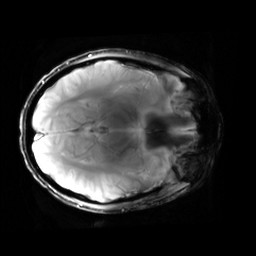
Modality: T2starw
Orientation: axial
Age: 21
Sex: male
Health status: healthy
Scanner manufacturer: siemens
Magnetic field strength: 3 T
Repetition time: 0.7 s
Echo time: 0.02 s